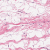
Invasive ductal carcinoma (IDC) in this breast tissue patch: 0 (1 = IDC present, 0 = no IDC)